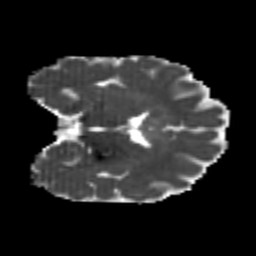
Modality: MD
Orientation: coronal
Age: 23
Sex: male
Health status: healthy
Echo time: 0.074 s